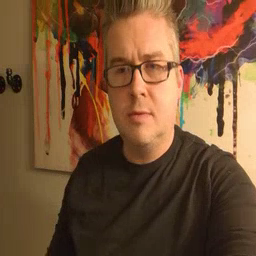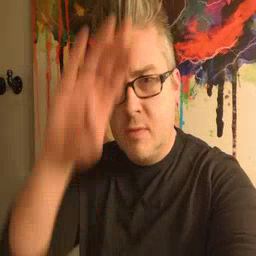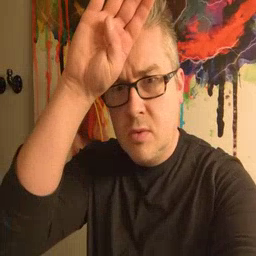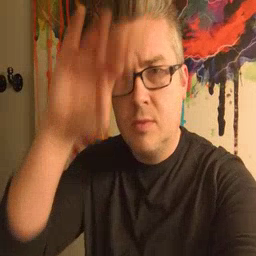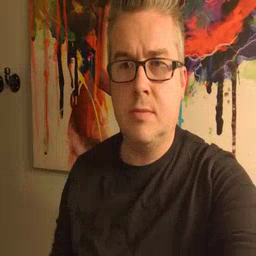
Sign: fireman